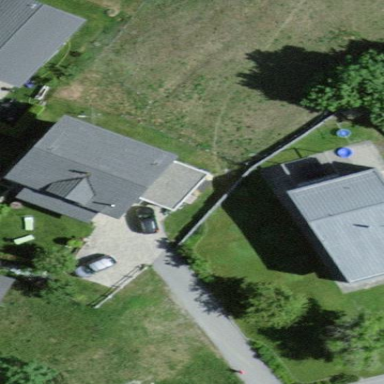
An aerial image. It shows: Simple house.